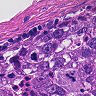
Metastatic tissue present: yes